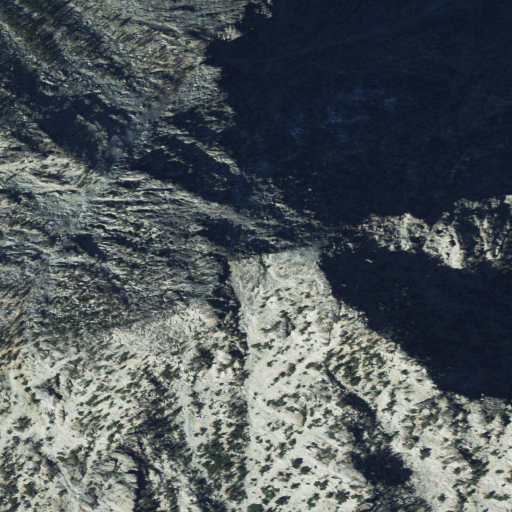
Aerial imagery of mountain in Idaho named Copperhead Peak containing barren land, evergreen forest, shrub, and grassland